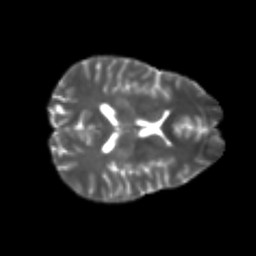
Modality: T2w
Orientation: axial
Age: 24
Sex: female
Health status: healthy
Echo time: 0.074 s